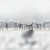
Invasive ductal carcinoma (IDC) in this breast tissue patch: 0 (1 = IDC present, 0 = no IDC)